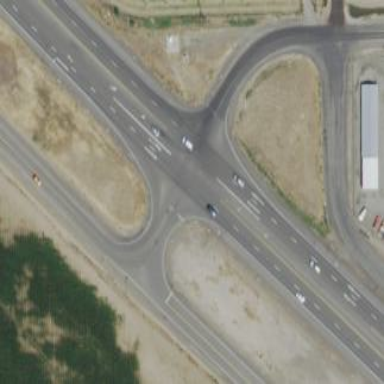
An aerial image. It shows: Trunk highway with roundabout junction. The road is expressway.